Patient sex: M
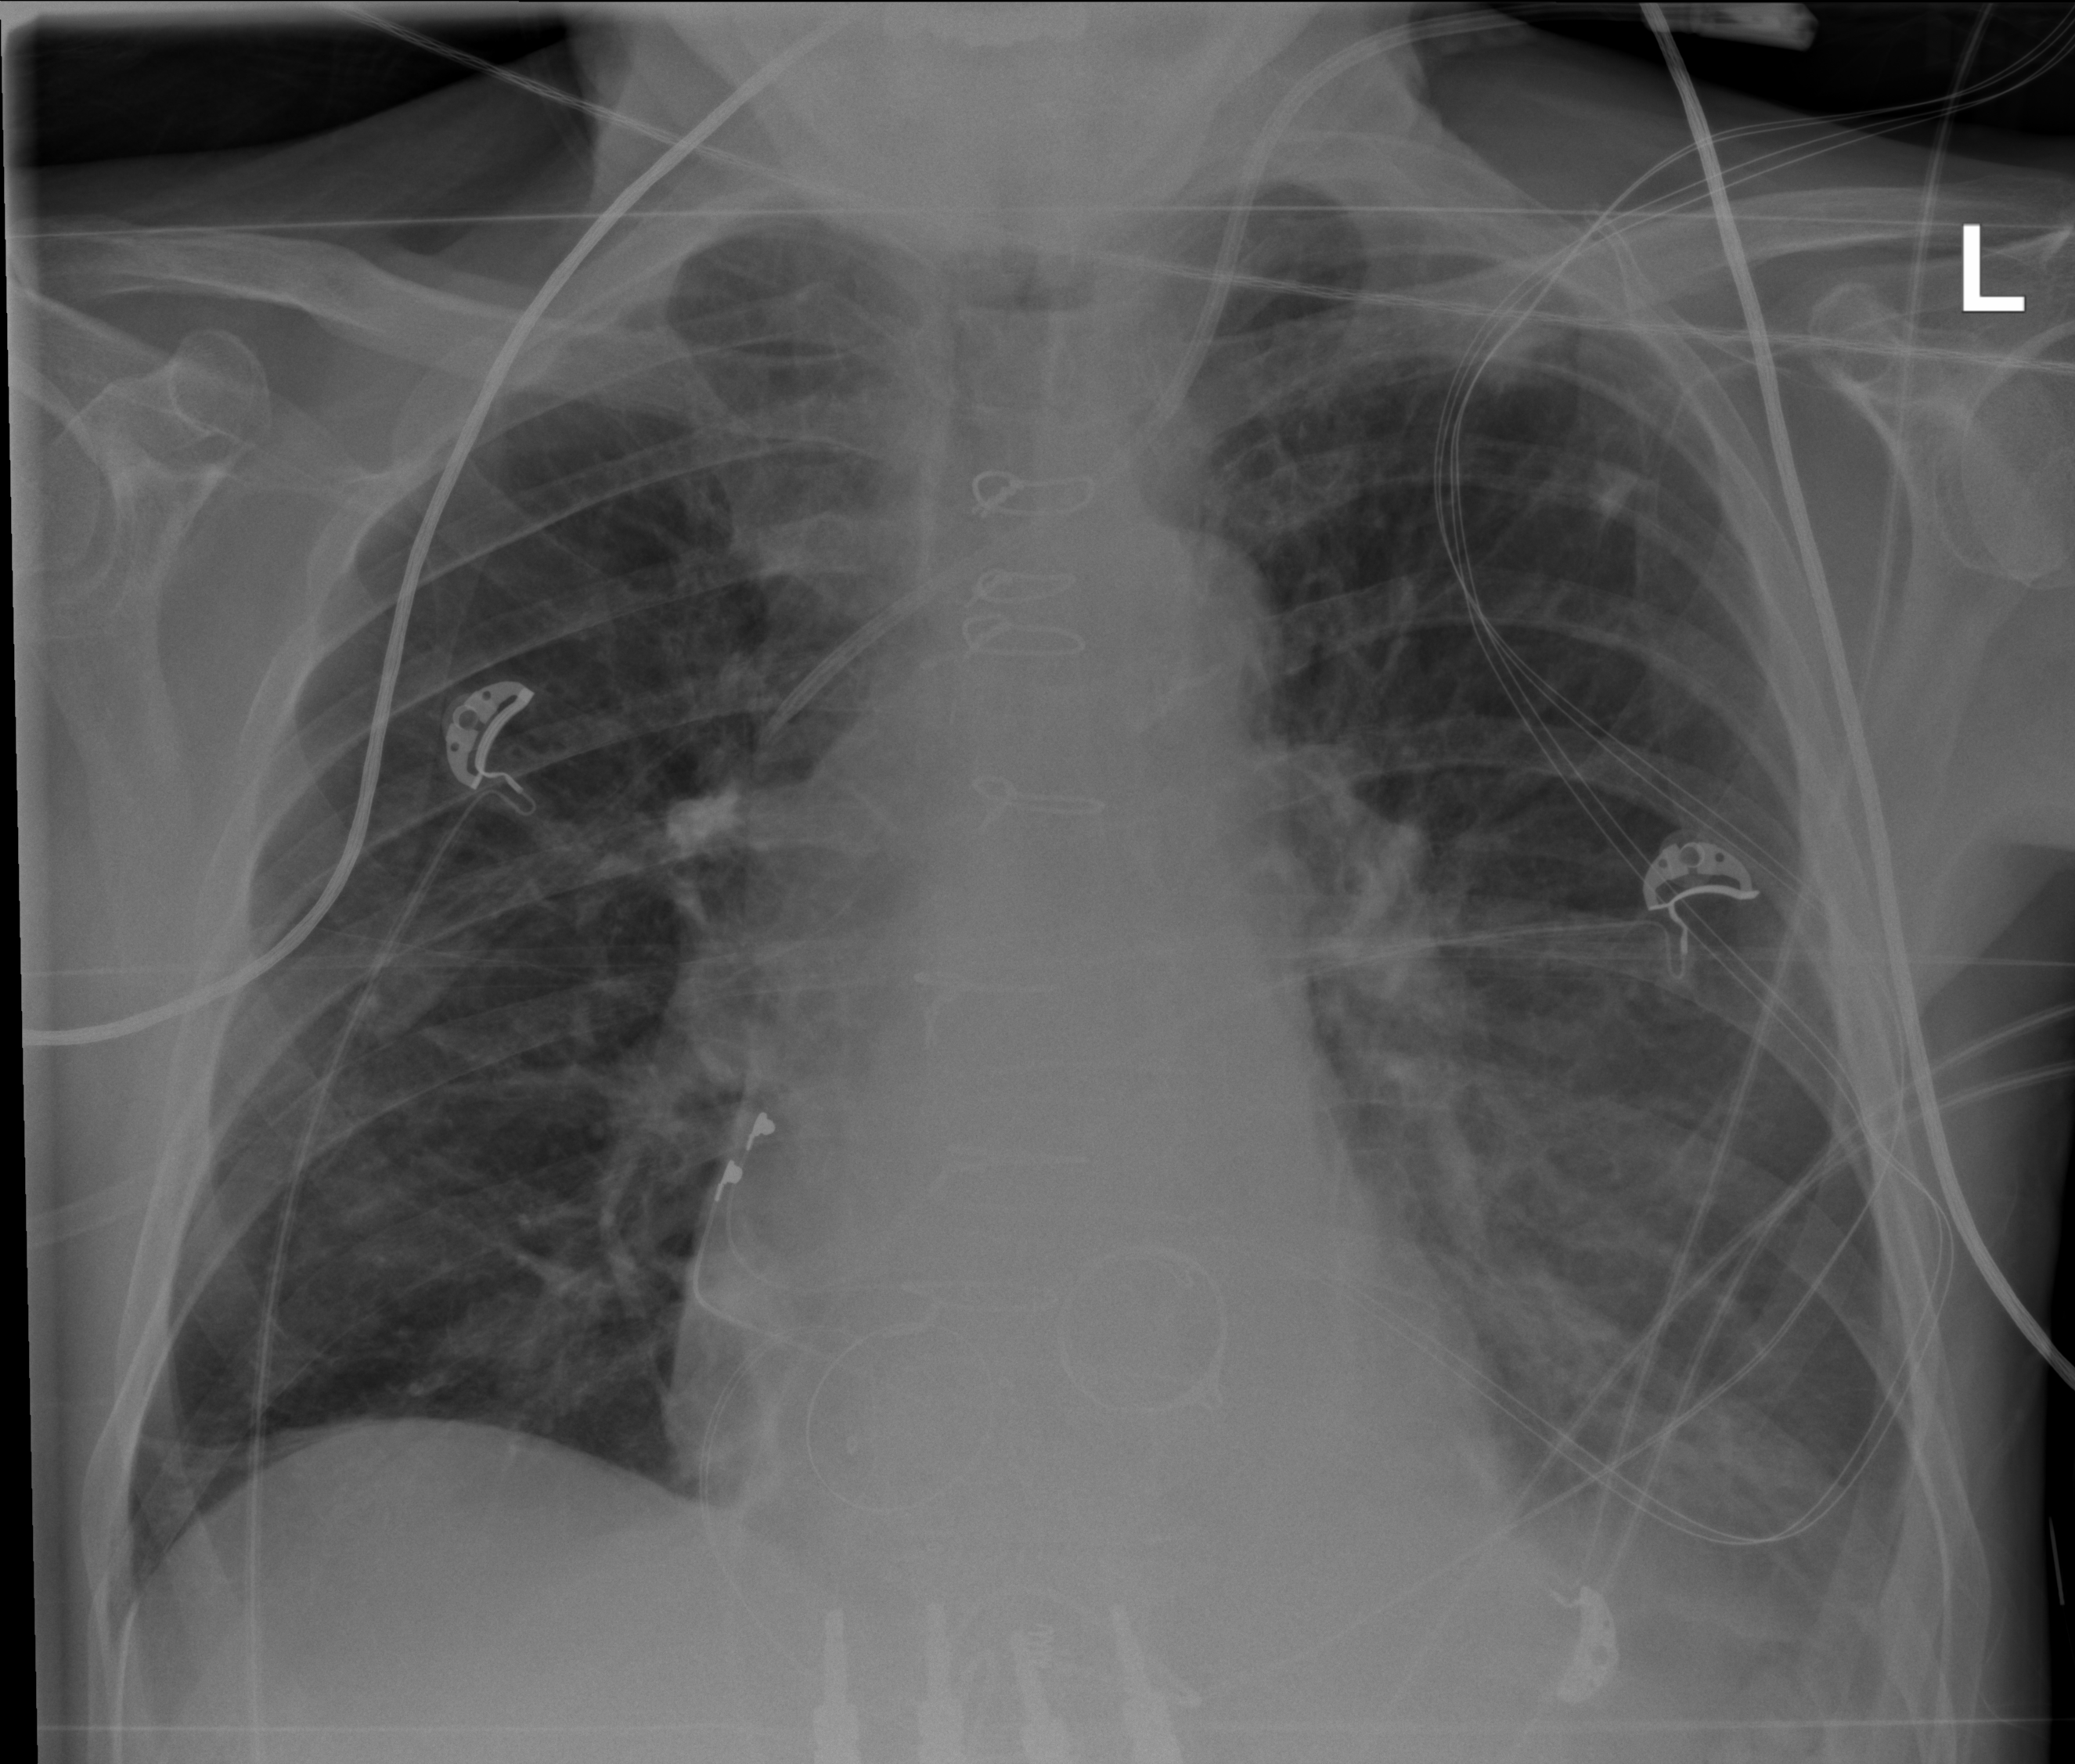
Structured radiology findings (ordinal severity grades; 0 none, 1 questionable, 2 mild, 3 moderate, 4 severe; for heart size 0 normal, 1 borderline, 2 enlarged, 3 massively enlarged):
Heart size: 0
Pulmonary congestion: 0
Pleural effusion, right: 0
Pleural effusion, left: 2
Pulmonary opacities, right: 0
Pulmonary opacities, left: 1
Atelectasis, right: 0
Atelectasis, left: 2